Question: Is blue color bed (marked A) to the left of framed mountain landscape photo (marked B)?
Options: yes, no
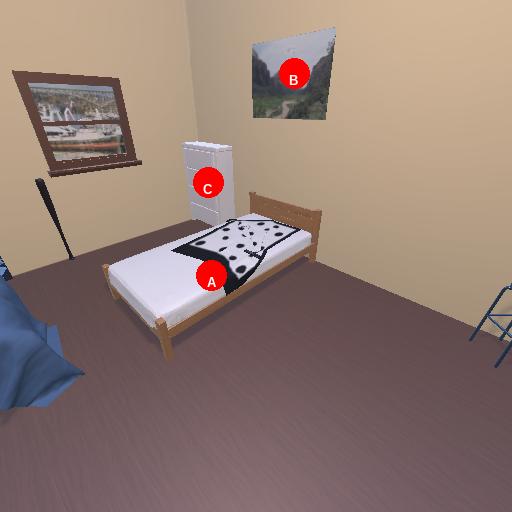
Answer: yes